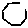
Label: hexagon